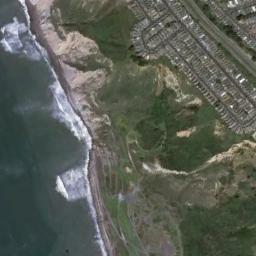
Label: beach